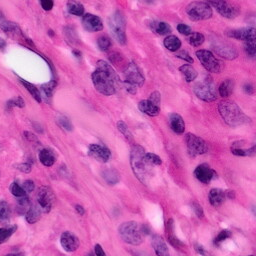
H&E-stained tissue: Pancreatic